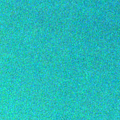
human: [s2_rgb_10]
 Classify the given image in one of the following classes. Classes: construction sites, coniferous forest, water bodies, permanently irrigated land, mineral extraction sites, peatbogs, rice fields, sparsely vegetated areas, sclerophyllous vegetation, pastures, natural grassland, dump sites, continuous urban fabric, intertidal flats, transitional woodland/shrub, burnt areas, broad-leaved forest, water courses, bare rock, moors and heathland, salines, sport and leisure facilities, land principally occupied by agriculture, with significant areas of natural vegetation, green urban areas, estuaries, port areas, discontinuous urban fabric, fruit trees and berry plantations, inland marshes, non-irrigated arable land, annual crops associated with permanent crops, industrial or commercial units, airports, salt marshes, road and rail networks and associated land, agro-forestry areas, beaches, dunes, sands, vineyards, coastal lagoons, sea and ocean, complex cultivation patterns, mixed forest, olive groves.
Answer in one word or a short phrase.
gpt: sea and ocean